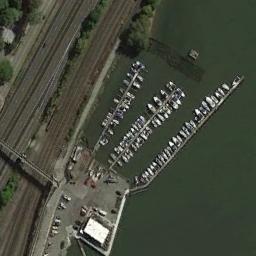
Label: harbor